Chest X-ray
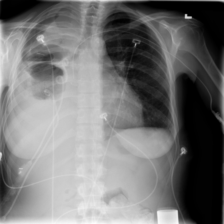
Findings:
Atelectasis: negative
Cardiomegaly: negative
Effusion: negative
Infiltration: negative
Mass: negative
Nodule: negative
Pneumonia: negative
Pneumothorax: negative
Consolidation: negative
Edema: negative
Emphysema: negative
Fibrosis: negative
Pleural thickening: negative
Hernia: negative